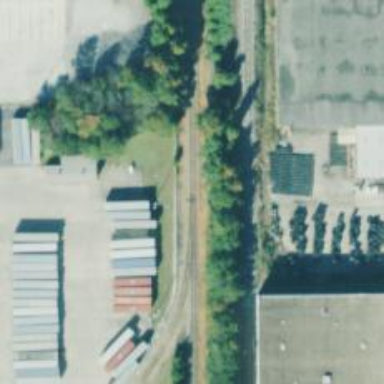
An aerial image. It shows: Railway spur junction.